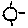
Label: sun